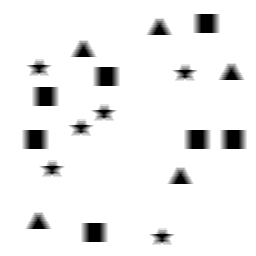
Squares: 7
Triangles: 5
Stars: 6
Total shapes: 18